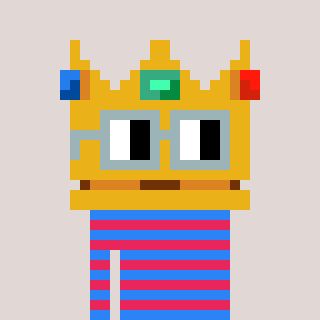
a pixel art character with square dark gray glasses, a crown-shaped head and a redpinkish-colored body on a warm background